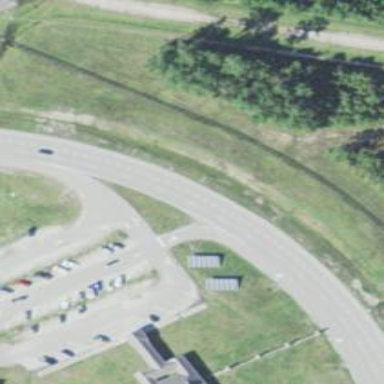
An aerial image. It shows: Trunk link highway.